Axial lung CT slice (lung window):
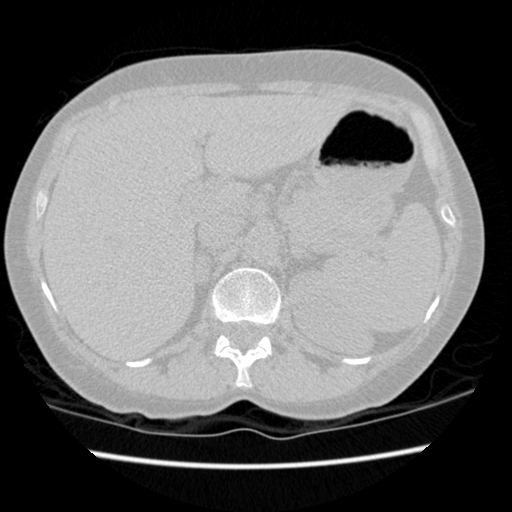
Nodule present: no